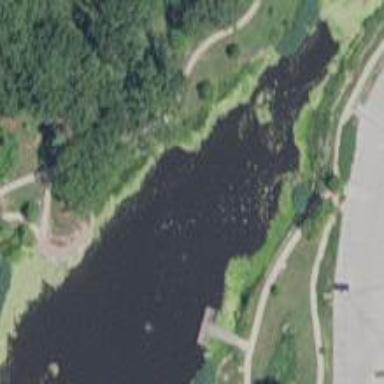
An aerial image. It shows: Pond with natural water.